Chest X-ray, PA view. Patient: 54 years old, sex F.
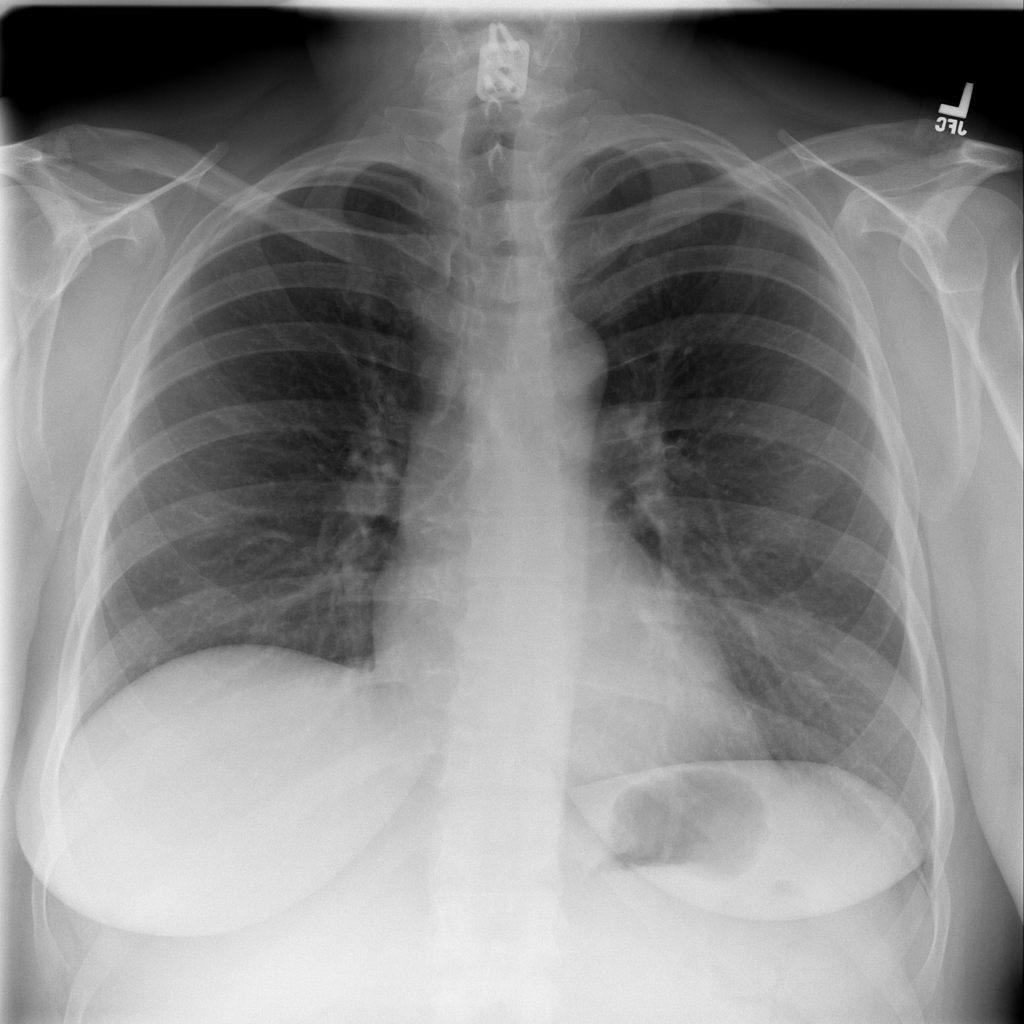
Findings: No Finding